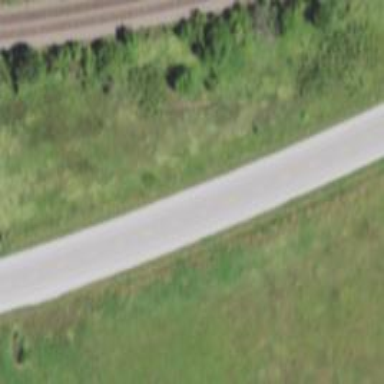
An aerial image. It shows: Asphalt road classified as primary highway.